八年级 · 组合几何学
如图, 工人师傅制作了一个正方形窗架, 把窗架立在墙上之前, 在上面钉了两块等长的木条 $G F$ 与 $G E, E 、 F$ 分别是 $A D 、 B C$ 的中点.

$(1)$ 钉这两块木条的作用是什么?

(2) $G$ 点一定是 $A B$ 的中点吗？说明理由.

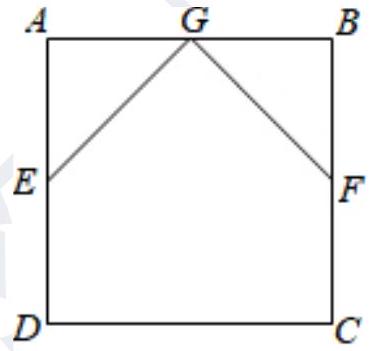
答案: 解: (1)因为三角形具有稳定性, 钉上木条形成了两个三角形,
所以钉上木条是为了使床架稳定不变形;

(2) $G$ 点一定是 $A B$ 的中点, 理由如下:

$\because$ 四边形 $A B C D$ 是正方形,

$\therefore A D=B C, \angle A=\angle B=90^{\circ}$.

$\because E 、 F$ 分别是 $A D 、 B C$ 的中点,

$\therefore A E=\frac{1}{2} A D, B F=\frac{1}{2} B C$.

$\therefore A E=B F$.

在Rt $\triangle A G E$ 和Rt $\triangle B G F$ 中

$\left\{\begin{array}{l}G E=G F \\ A E=B F\end{array}\right.$,

$\therefore$ Rt $\triangle A G E \cong R t \triangle B G F(H L)$.

$\therefore A G=B G$.

$\therefore G$ 点一定是 $A B$ 的中点.